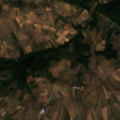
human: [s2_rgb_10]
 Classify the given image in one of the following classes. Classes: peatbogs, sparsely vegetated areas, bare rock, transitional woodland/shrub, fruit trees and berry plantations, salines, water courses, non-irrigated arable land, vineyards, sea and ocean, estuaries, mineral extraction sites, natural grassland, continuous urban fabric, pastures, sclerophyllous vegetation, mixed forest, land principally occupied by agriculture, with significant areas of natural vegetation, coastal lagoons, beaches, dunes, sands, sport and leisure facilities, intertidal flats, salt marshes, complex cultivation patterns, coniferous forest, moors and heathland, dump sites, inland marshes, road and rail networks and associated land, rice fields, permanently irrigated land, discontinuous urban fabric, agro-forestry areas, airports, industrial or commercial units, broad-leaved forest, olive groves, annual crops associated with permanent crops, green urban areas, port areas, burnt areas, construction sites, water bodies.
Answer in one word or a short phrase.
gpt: complex cultivation patterns, land principally occupied by agriculture, with significant areas of natural vegetation, broad-leaved forest